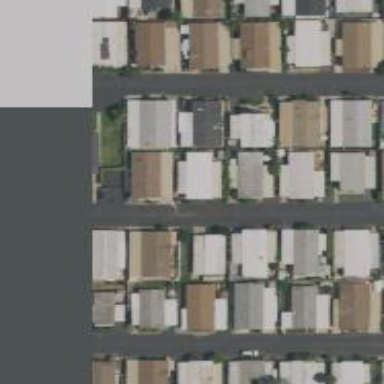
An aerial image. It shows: Residential area designated as trailer park.